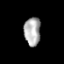
Tissue: prostate
Cell type: NK cells
Senescence score: 0.33
Nuclear area (px): 463
Mean DAPI intensity: 171.067